Platform: macOS
Application: Chrome
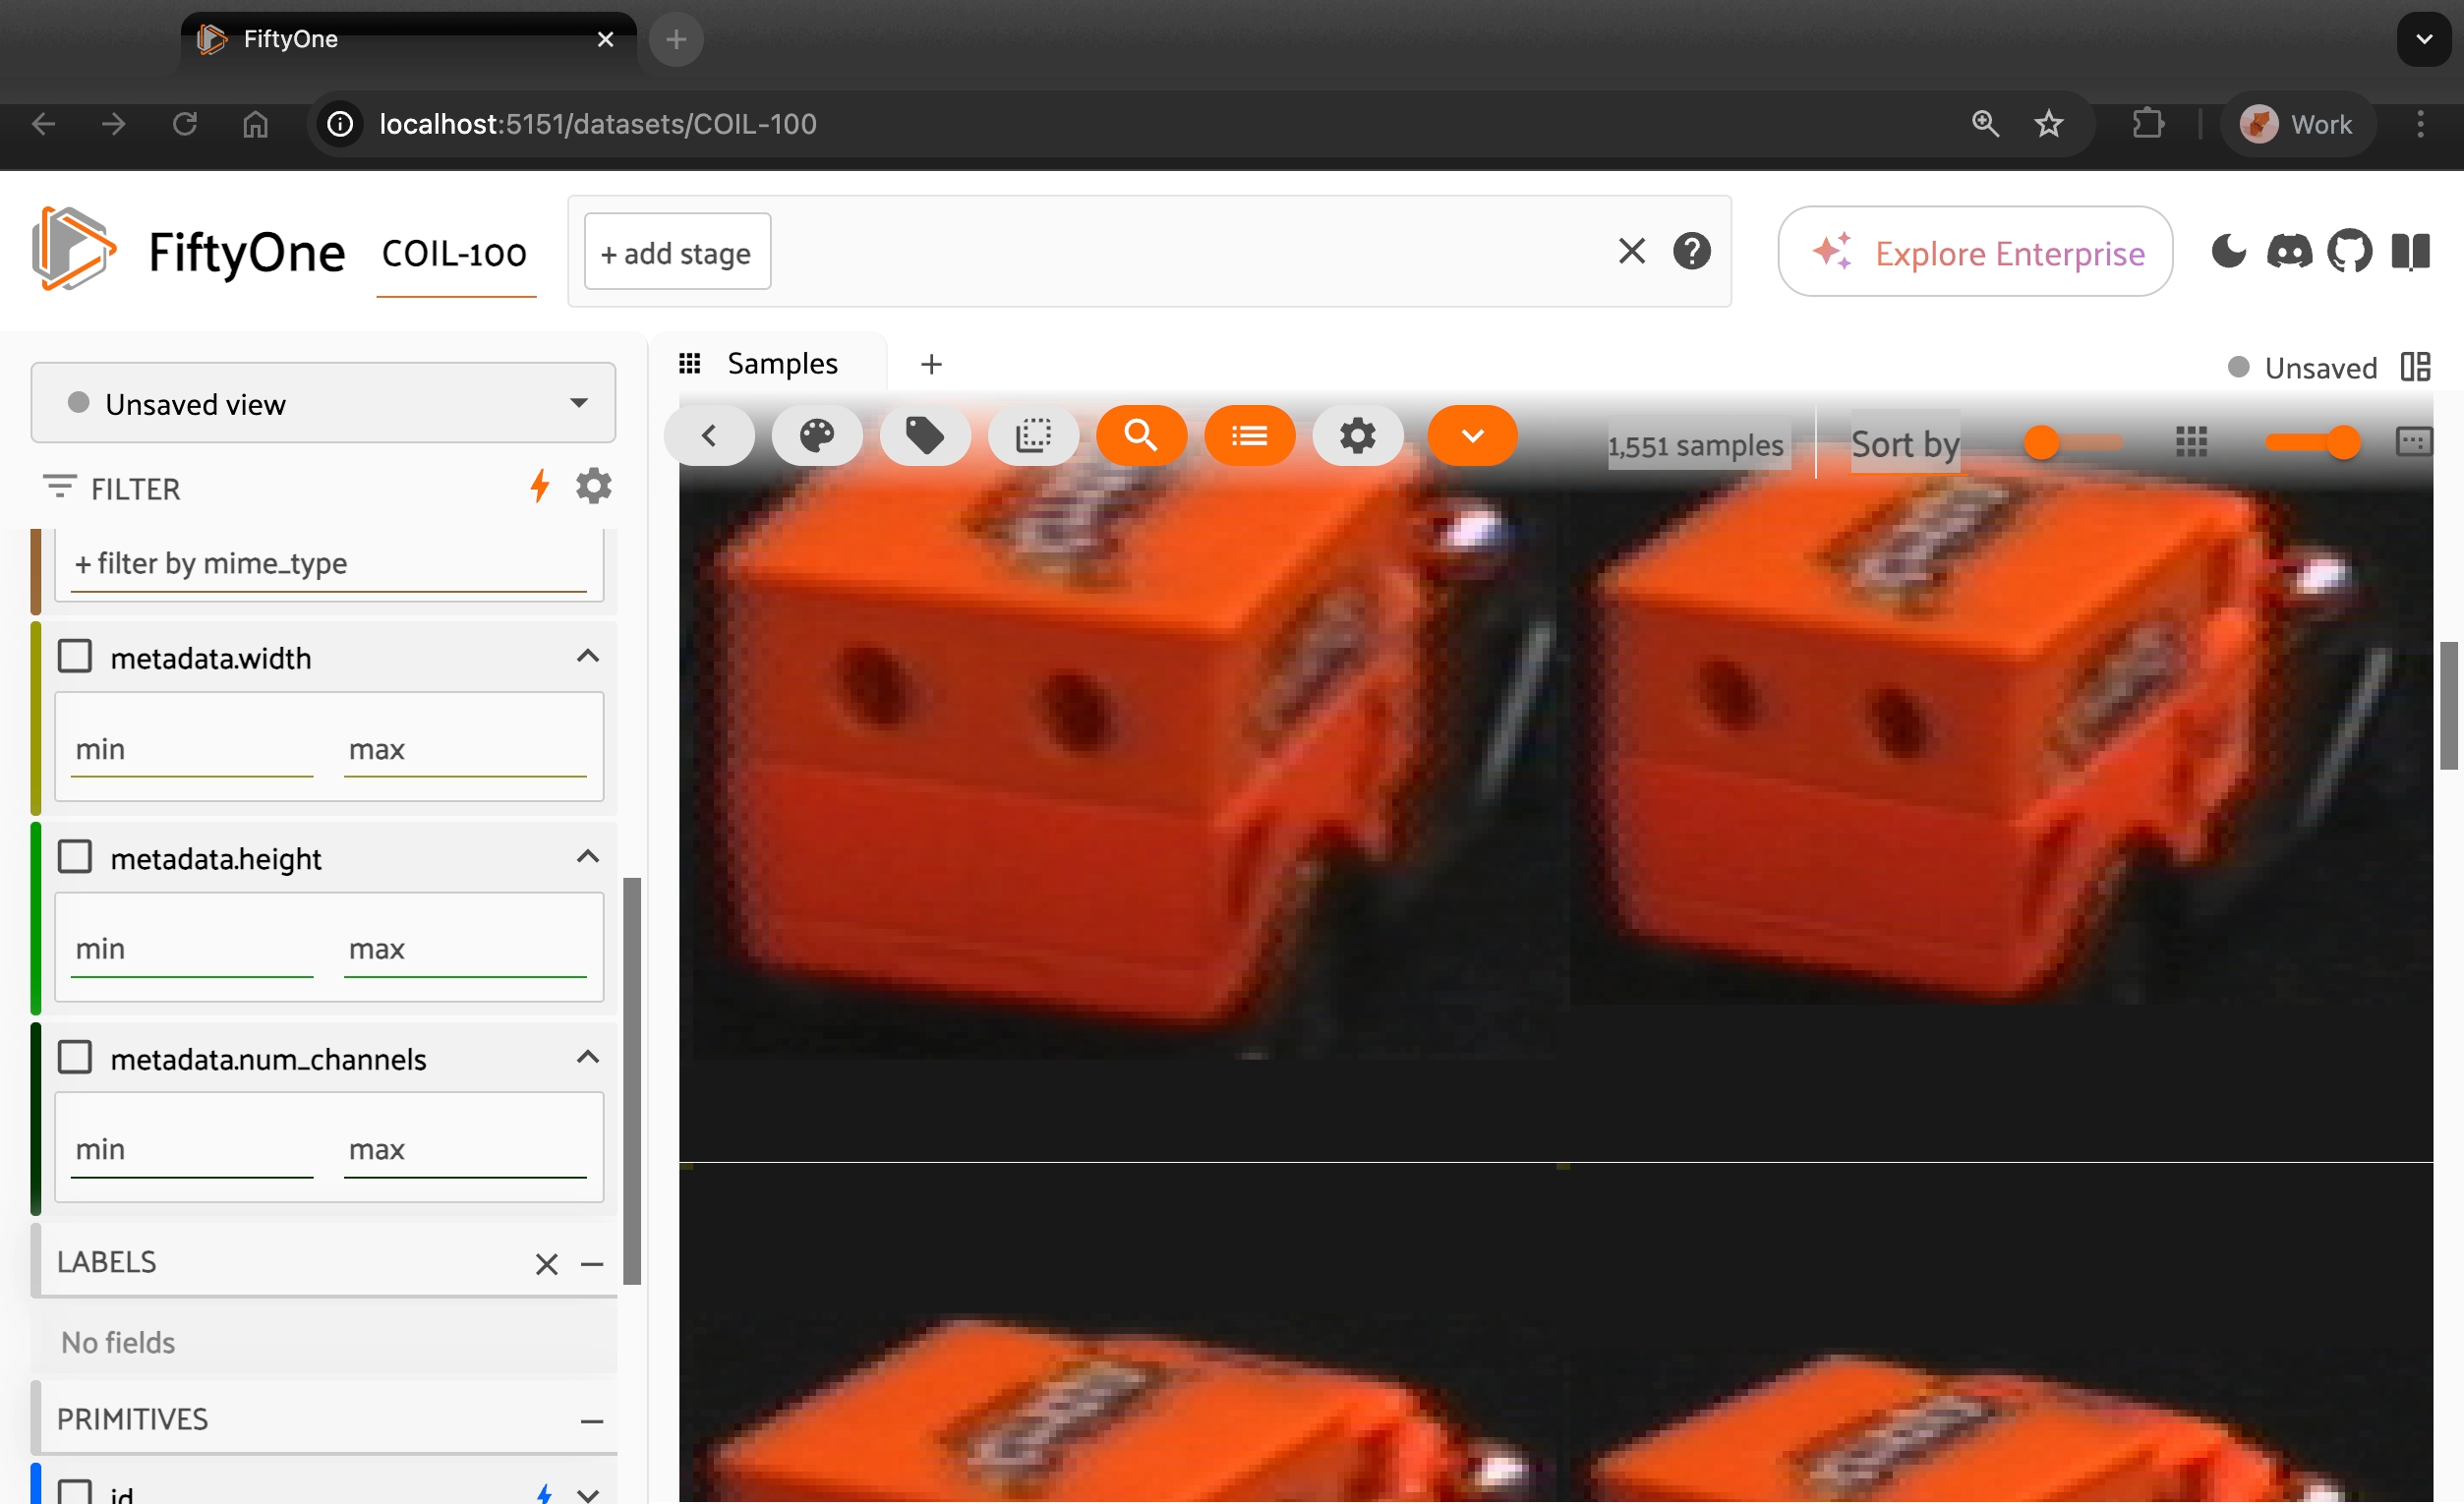
task_description: Scroll up on the sidebar
action_type: click
element_info: Slider
steps_since_start: 1

task_description: Scroll down on the sidebar
action_type: click
element_info: Slider
steps_since_start: 1

task_description: Scroll to the top of the sidebar
action_type: click
element_info: Slider
steps_since_start: 1

task_description: Scroll to the bottom of the sidebar
action_type: click
element_info: Slider
steps_since_start: 1

task_description: Scroll up on the samples panel
action_type: click
element_info: Slider
steps_since_start: 1

task_description: Scroll down on the samples panel
action_type: click
element_info: Slider
steps_since_start: 1

task_description: Scroll up on the samples panel
action_type: click
element_info: Slider
steps_since_start: 1

task_description: Scroll down on the samples panel
action_type: click
element_info: Slider
steps_since_start: 1

task_description: Where can I find the number of samples in this dataset?
action_type: hover
element_info: Text
steps_since_start: 1

task_description: Where can I find the name of this dataset?
action_type: hover
element_info: Text
steps_since_start: 1

task_description: Hide the sidebar
action_type: click
element_info: Icon
steps_since_start: 1

task_description: See more items in the actions row toolbar
action_type: click
element_info: Icon
steps_since_start: 1

task_description: Reset spacing of samples in the samples panel
action_type: click
element_info: Icon
steps_since_start: 1

task_description: Reset zoom for samples in the samples panel
action_type: click
element_info: Icon
steps_since_start: 1
task_description: Open Select dataset menu
action_type: click
element_info: Menu Item
steps_since_start: 1

task_description: Open the saved views menu
action_type: click
element_info: Menu Item
steps_since_start: 1

task_description: Open the workspaces menu
action_type: click
element_info: Button
steps_since_start: 1

task_description: Locate the actions row toolbar
action_type: hover
element_info: Menu Item
steps_since_start: 1

task_description: Locate the sidebar
action_type: hover
element_info: Menu Item
steps_since_start: 1

task_description: Locate the samples panel
action_type: hover
element_info: Menu Item
steps_since_start: 1